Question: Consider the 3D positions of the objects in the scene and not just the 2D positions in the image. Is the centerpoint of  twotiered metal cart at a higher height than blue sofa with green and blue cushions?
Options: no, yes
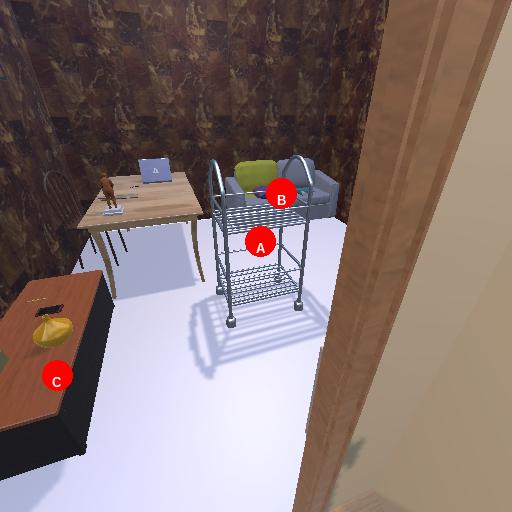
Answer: no